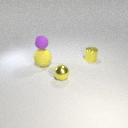
large yellow rubber sphere below small purple rubber sphere